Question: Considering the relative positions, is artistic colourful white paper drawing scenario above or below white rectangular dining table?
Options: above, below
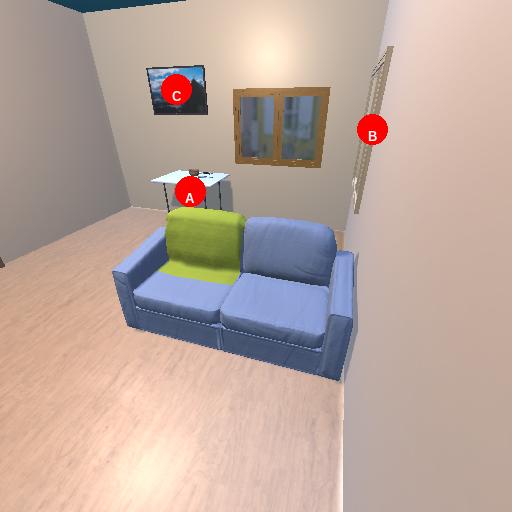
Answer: above